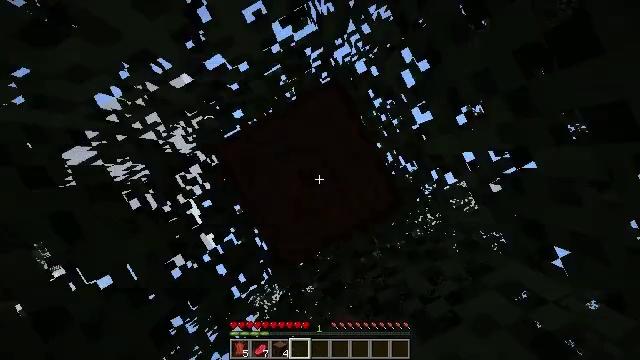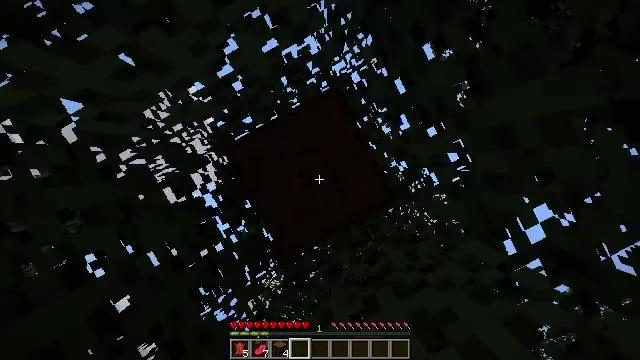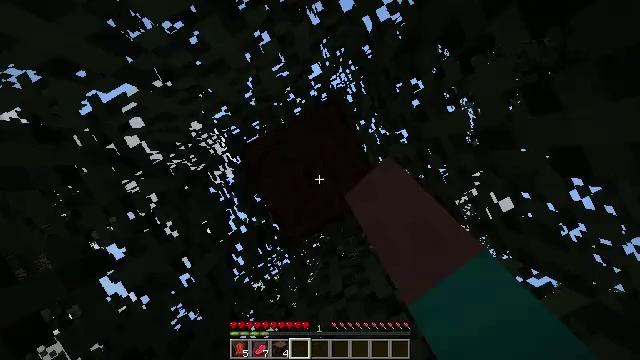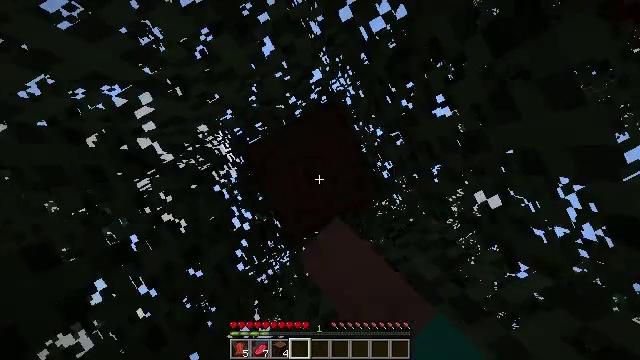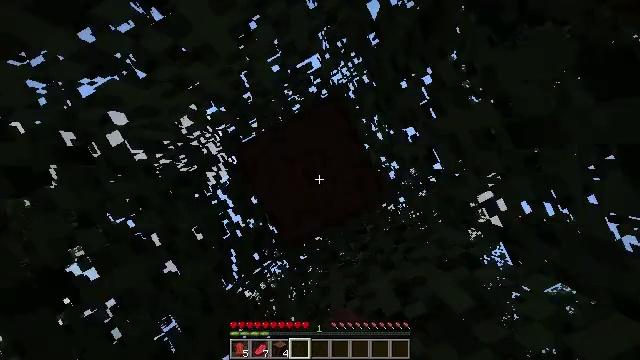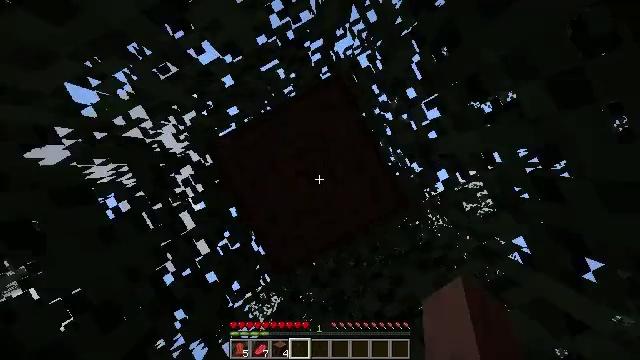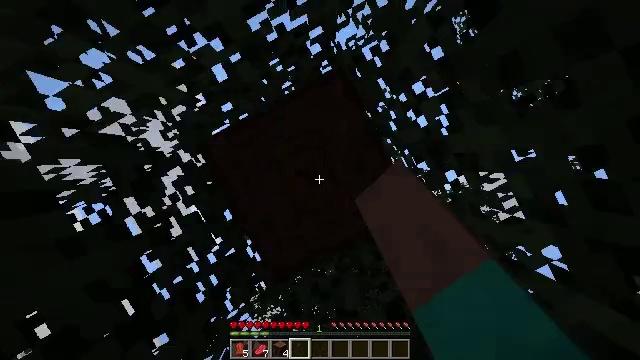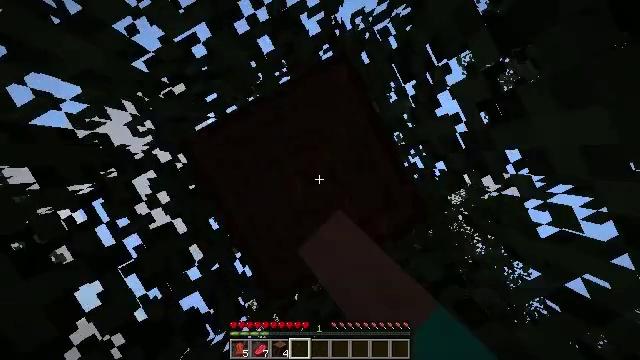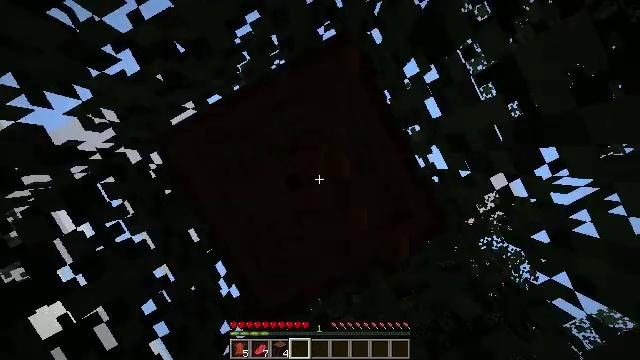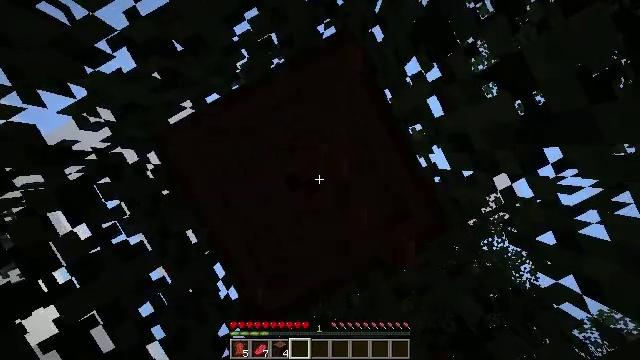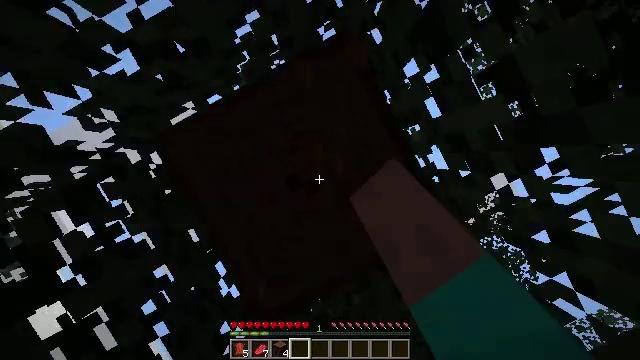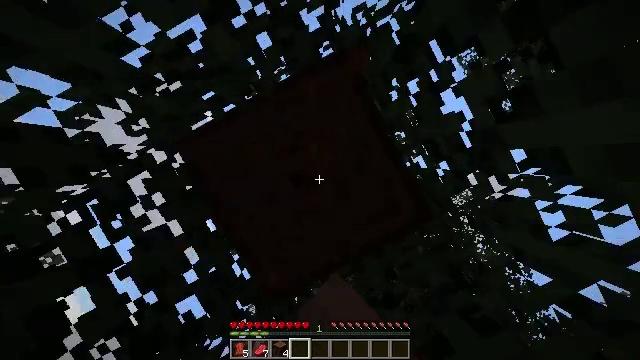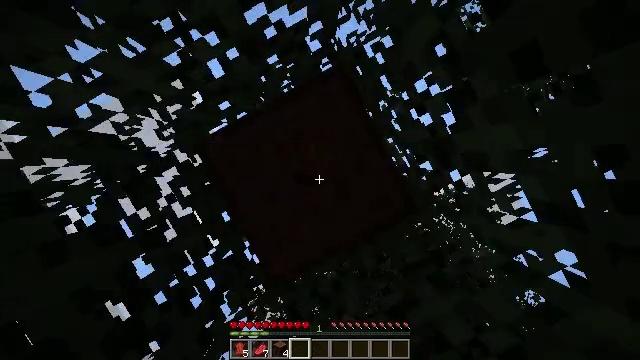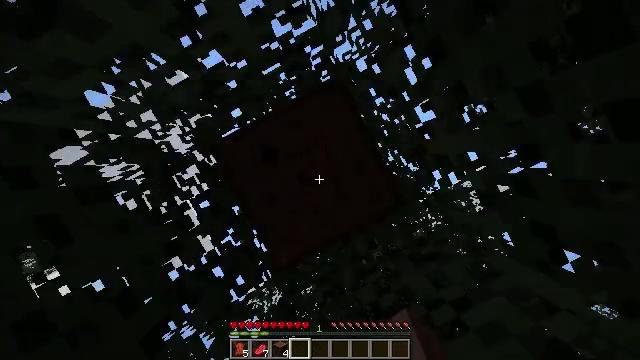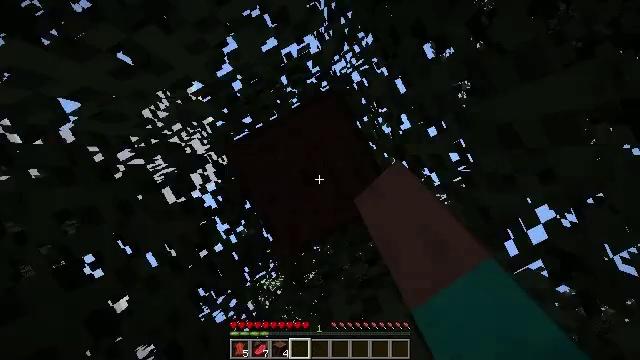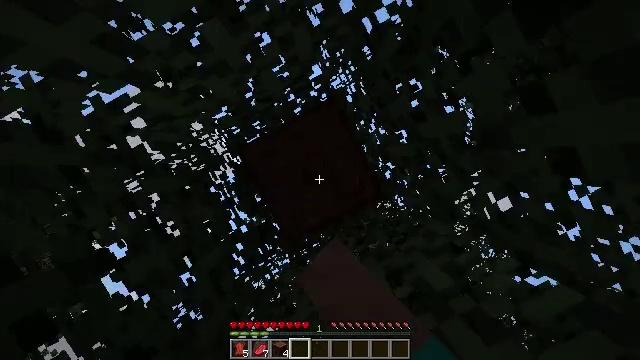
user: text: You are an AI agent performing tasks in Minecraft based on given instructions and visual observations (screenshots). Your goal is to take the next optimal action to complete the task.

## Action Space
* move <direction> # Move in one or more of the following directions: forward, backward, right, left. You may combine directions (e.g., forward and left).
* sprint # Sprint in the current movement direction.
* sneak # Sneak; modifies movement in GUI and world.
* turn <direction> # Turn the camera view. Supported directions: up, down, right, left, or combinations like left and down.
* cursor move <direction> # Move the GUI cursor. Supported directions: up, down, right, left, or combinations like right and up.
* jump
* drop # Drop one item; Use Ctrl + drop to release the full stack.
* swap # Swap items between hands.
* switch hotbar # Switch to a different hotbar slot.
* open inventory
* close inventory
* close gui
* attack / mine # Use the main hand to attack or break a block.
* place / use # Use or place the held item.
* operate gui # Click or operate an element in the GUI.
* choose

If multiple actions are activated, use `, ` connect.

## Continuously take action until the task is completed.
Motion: motion action
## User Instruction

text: Chop down the spruce log.
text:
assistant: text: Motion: attack / mine
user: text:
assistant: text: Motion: attack / mine
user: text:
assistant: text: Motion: attack / mine
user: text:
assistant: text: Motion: attack / mine, jump
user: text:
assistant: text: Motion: attack / mine, jump
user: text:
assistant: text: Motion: attack / mine, jump
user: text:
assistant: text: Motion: attack / mine
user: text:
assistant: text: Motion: attack / mine
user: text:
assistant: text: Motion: attack / mine
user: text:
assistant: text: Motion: attack / mine
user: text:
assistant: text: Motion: attack / mine
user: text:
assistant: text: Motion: attack / mine
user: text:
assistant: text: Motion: attack / mine
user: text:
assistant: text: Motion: attack / mine
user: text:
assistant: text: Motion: attack / mine
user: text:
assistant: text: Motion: attack / mine
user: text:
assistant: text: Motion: attack / mine
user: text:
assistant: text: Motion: attack / mine
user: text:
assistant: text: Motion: attack / mine
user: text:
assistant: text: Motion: attack / mine
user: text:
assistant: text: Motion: attack / mine
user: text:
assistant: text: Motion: attack / mine
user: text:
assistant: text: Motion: attack / mine
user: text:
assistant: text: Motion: attack / mine
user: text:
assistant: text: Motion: attack / mine
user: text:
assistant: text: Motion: attack / mine
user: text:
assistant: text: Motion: attack / mine
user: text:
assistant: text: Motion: attack / mine
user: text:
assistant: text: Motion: attack / mine
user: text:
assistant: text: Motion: attack / mine